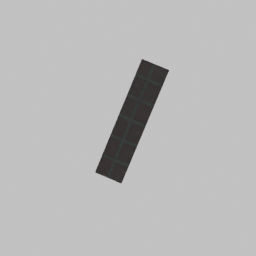
Label: architecture